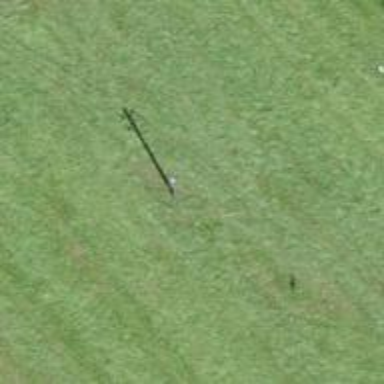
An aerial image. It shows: Power pole.